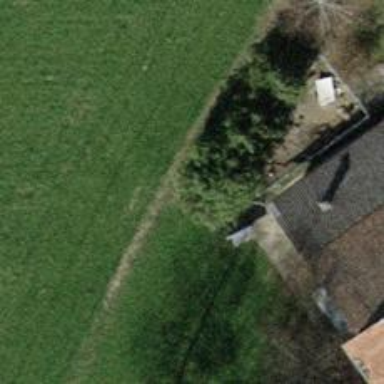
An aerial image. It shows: Hedge barrier.